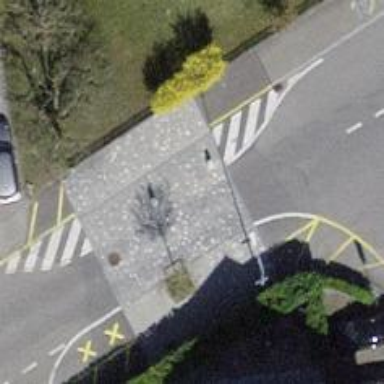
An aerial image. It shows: Uncontrolled road crossing with traffic-calming choker feature.